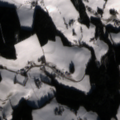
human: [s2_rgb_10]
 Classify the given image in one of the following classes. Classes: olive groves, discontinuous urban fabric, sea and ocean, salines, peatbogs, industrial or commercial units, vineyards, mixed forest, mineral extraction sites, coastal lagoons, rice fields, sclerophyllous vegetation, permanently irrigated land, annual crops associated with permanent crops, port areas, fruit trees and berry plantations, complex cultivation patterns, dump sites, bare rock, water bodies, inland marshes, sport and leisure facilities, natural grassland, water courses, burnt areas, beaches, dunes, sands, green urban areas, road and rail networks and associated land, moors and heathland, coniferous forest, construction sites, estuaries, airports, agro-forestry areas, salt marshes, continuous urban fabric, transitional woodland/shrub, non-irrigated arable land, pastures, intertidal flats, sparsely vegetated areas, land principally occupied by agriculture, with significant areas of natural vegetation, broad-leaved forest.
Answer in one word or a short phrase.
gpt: pastures, complex cultivation patterns, coniferous forest